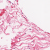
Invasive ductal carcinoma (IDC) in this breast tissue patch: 0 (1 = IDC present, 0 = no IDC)